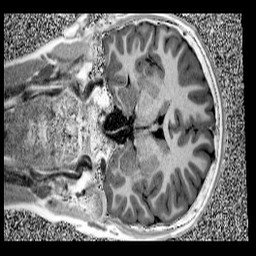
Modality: UNIT1
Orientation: coronal
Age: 11
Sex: male
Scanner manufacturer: siemens
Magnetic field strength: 3 T
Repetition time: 4 s
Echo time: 0.00299 s